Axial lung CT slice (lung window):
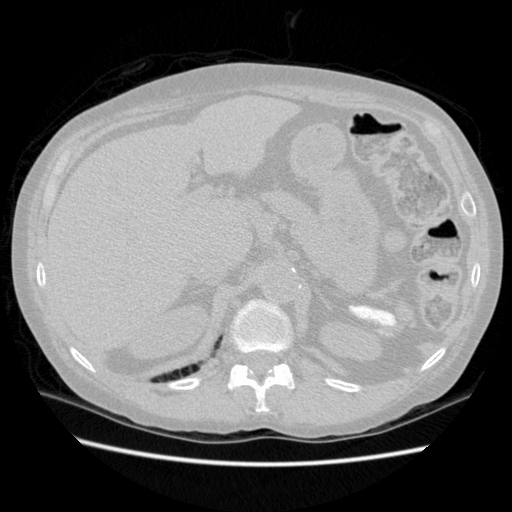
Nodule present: no